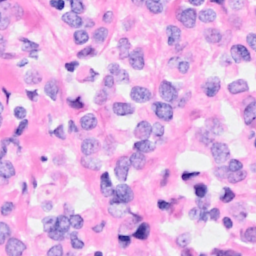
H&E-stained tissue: Breast